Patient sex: M
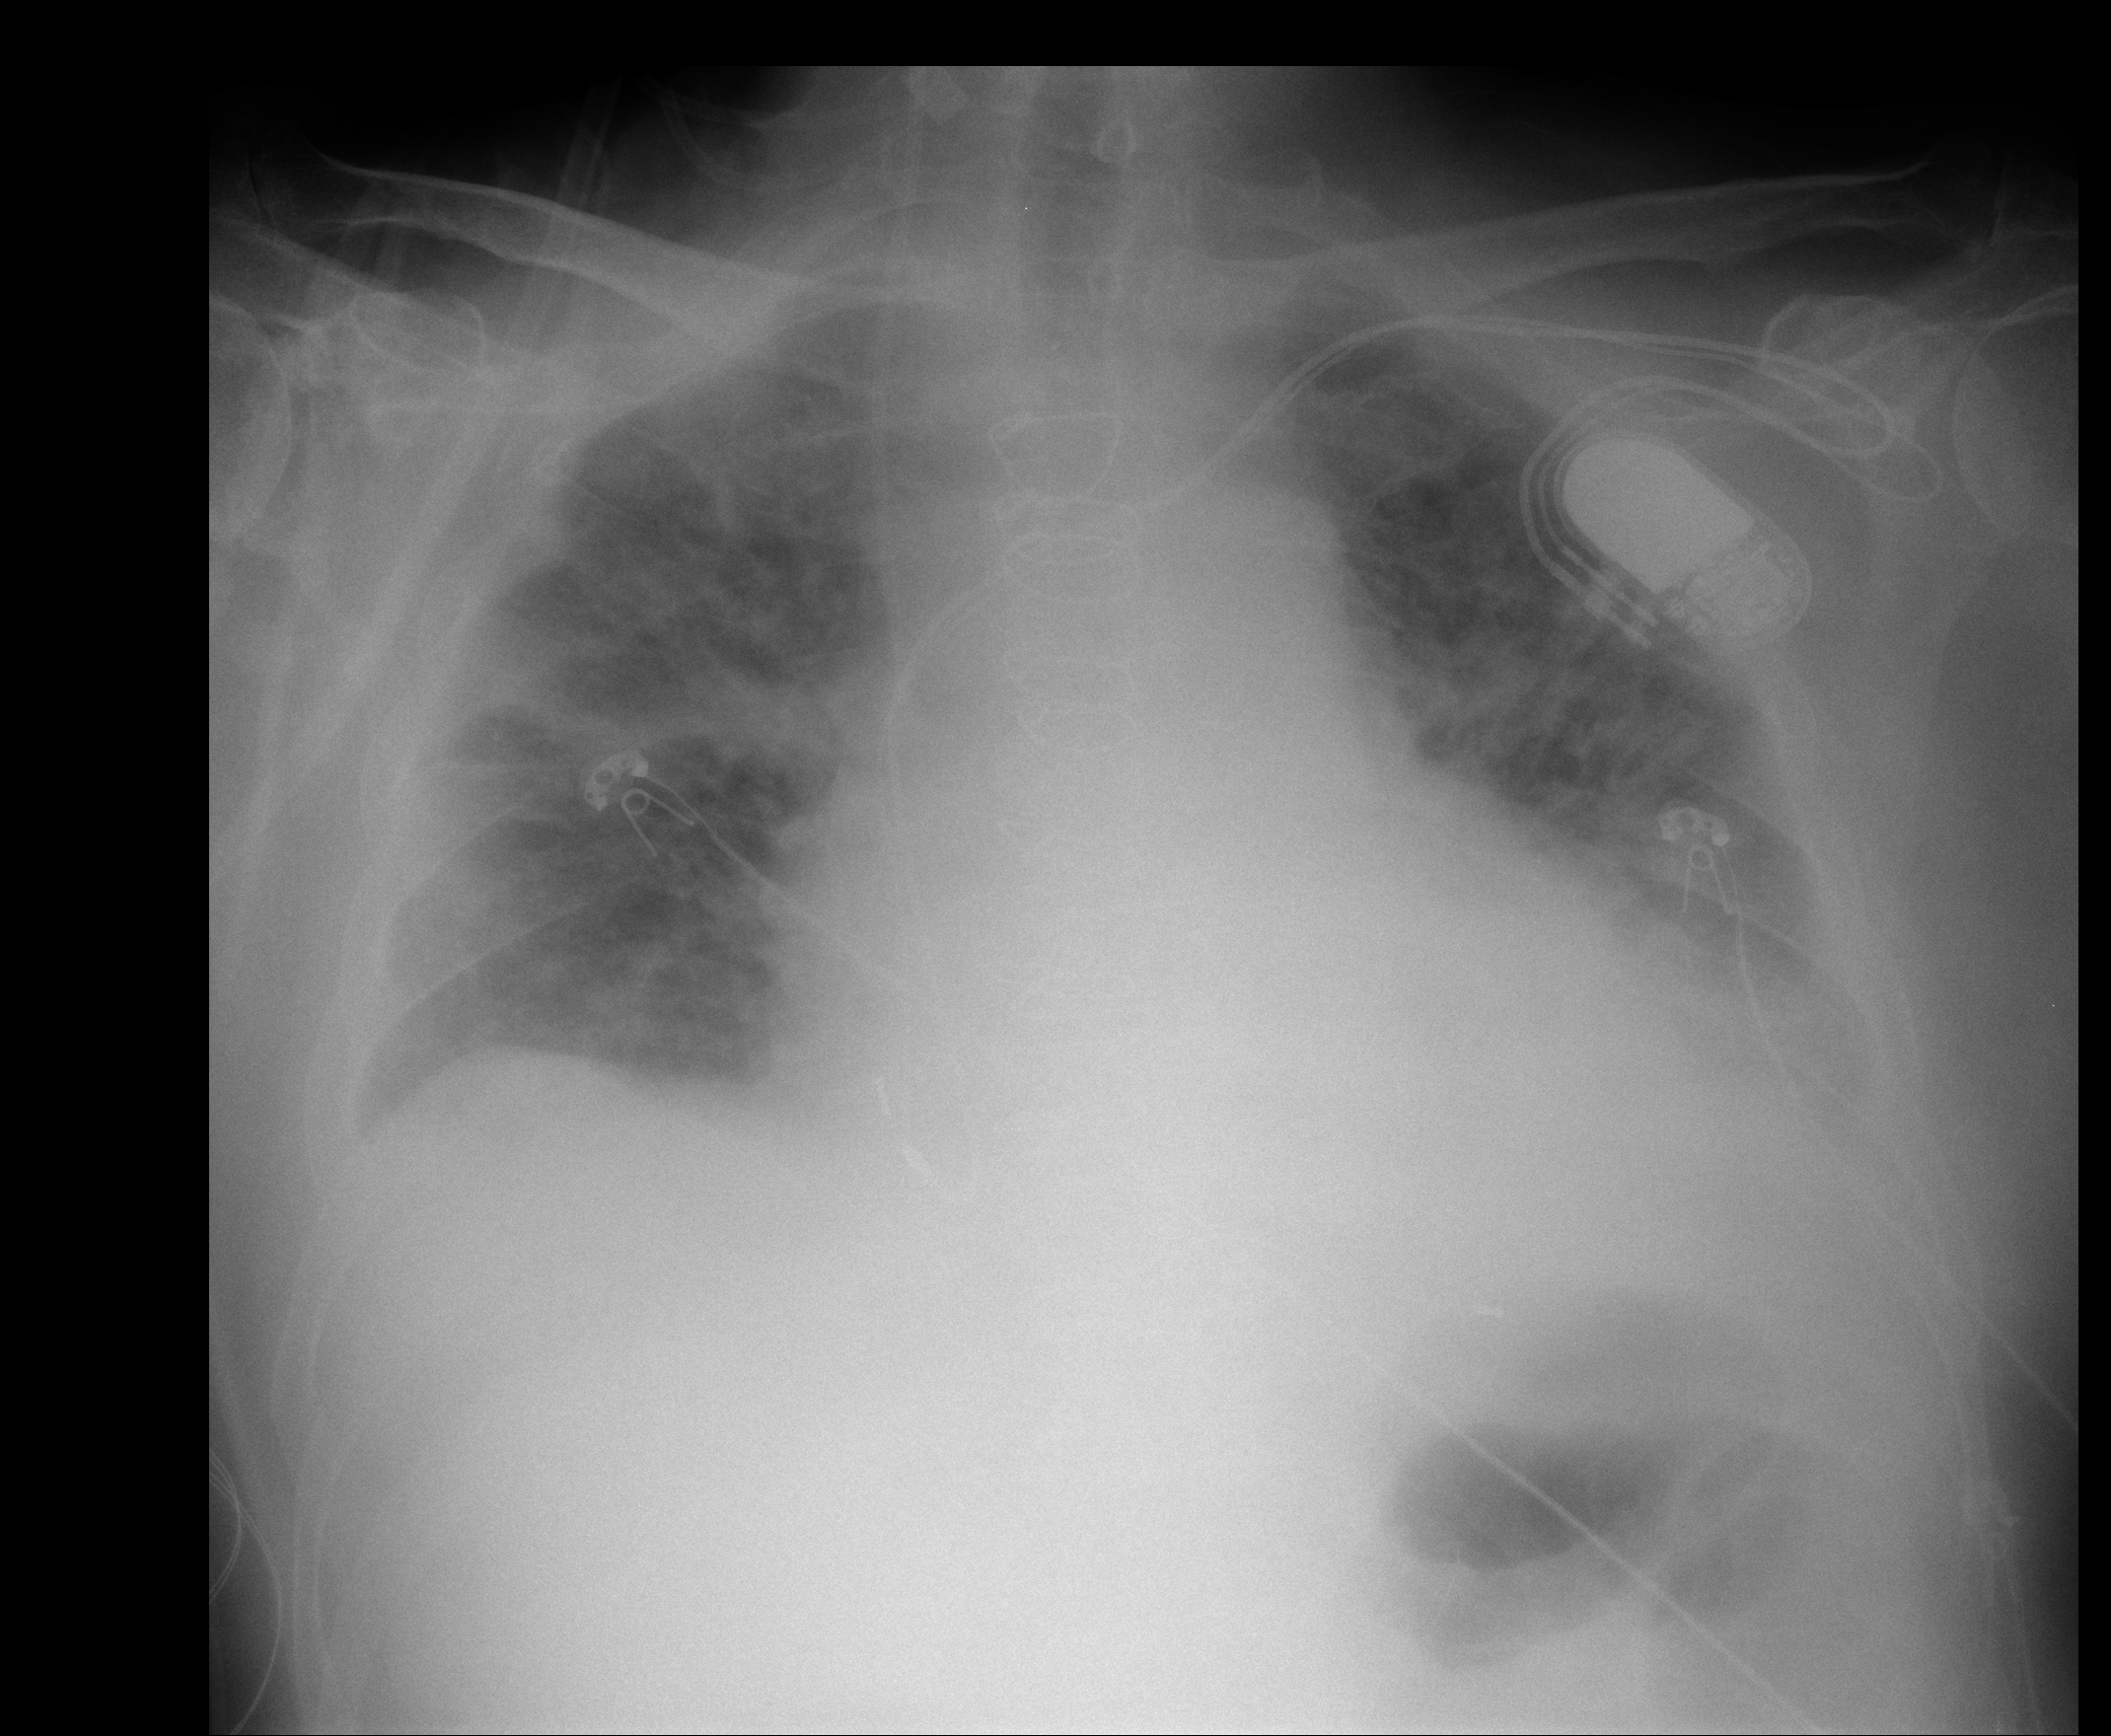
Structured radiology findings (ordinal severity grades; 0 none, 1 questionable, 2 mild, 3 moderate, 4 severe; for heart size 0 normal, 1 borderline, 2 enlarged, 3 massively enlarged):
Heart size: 2
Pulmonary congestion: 3
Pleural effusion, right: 0
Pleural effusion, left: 2
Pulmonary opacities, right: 2
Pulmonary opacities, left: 2
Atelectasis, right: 2
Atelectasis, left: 2